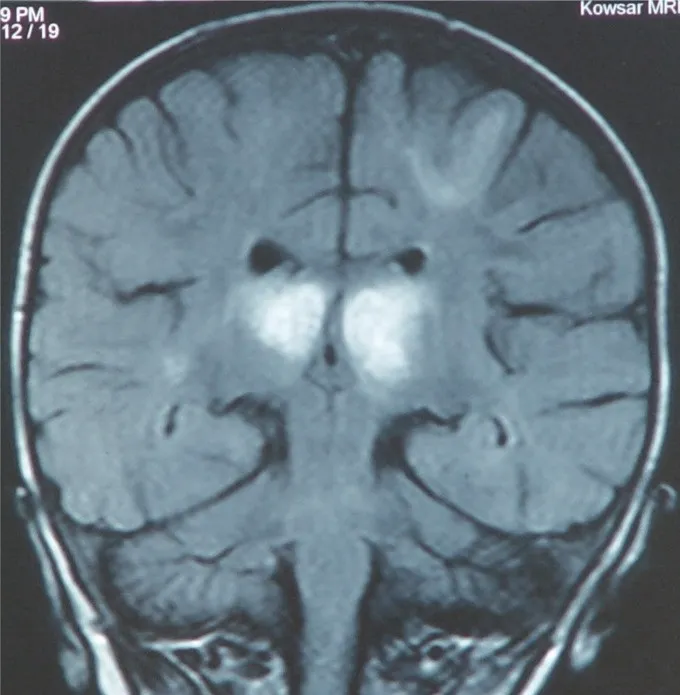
The coronal view of brain MRI with bilateral signal intensity in both thalamus.
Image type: radiology (mri)